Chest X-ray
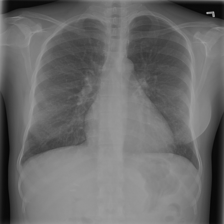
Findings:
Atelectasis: negative
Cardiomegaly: negative
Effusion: negative
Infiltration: negative
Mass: negative
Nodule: negative
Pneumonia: negative
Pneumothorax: negative
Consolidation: negative
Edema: negative
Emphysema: negative
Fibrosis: negative
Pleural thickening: negative
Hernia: negative